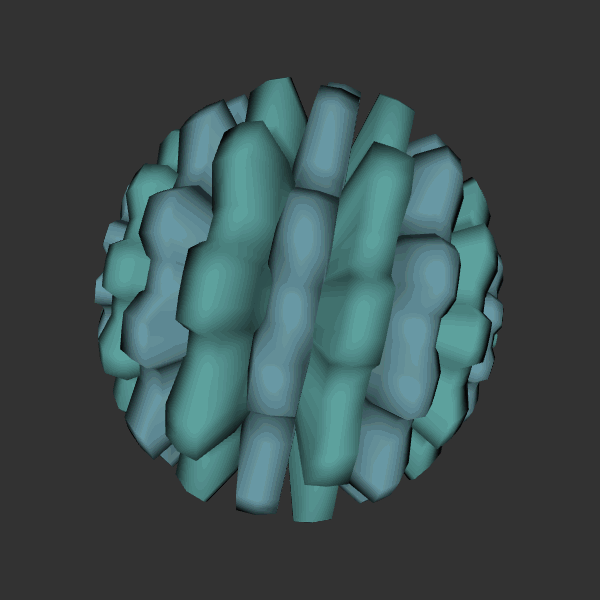
Background: dark